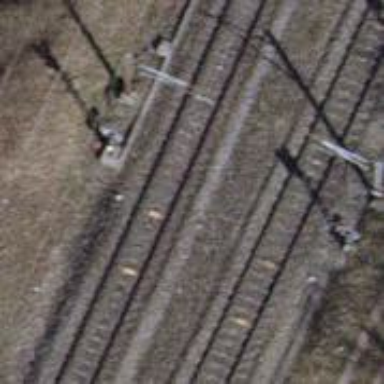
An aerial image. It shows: Railway signal.